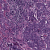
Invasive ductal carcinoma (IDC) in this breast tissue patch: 1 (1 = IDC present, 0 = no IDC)